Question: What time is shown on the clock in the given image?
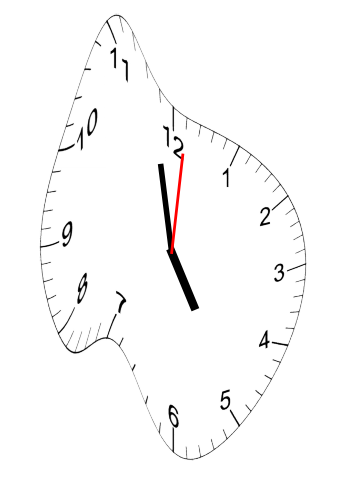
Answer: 04:58:01